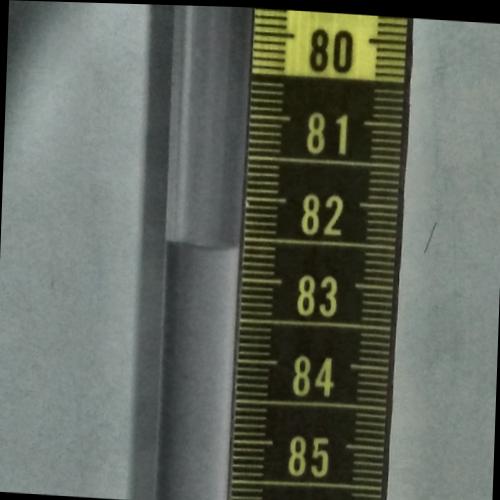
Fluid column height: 82.6 cm